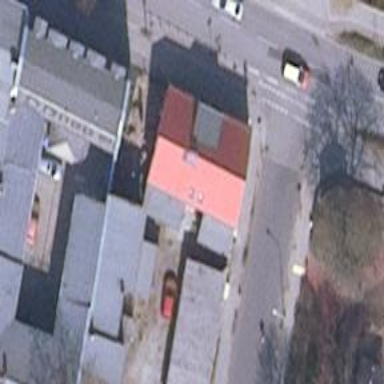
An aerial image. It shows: Cafe.